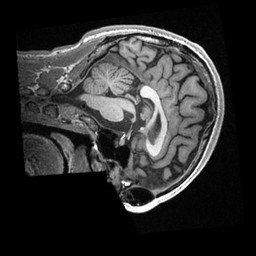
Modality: T1w
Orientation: sagittal
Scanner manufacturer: ge
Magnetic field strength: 3 T
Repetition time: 0.007688 s
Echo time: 0.002936 s